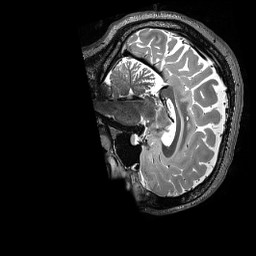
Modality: T2w
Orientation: sagittal
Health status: healthy
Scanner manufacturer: siemens
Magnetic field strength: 3 T
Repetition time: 3.2 s
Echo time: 0.565 s